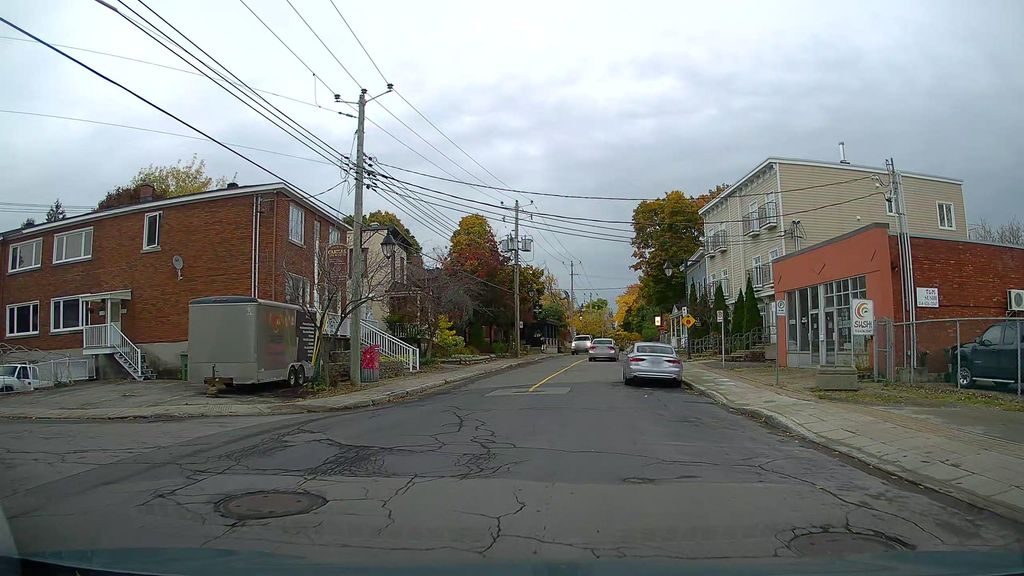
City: montreal